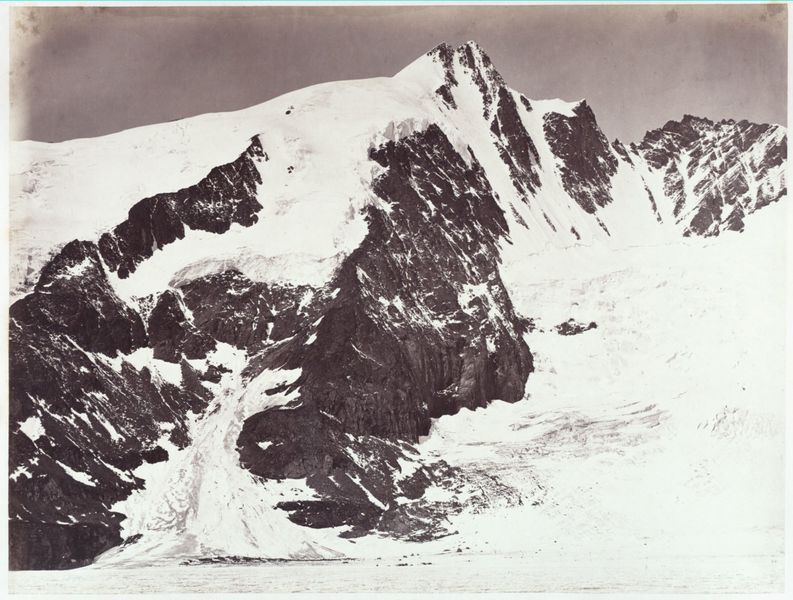
Titel: Großglocknerspitze
Künstler: Gustav Jägermayer
Standort: Wien
Institution: Albertina, Wien
Schlagwörter: berg, dunkel, felsen, gestein, himmel, weiß, landschaft, braun, grau, hell, schwarz, eis, schnee, spitze, stein, kalt, natur, ruhig, ansicht, abhang, fels, gebirge, gipfel, gletscher, hang, kamm, monochrom, lawine, steil, winter, menschenleer, foto, fotografie, photographie, alpen, bergspitze, schwarzweiss, photo, gebierge, grat, fot, alpin, bergkuppe, piste, expedition, mountain, esi, muräne, gletshcer, leblo